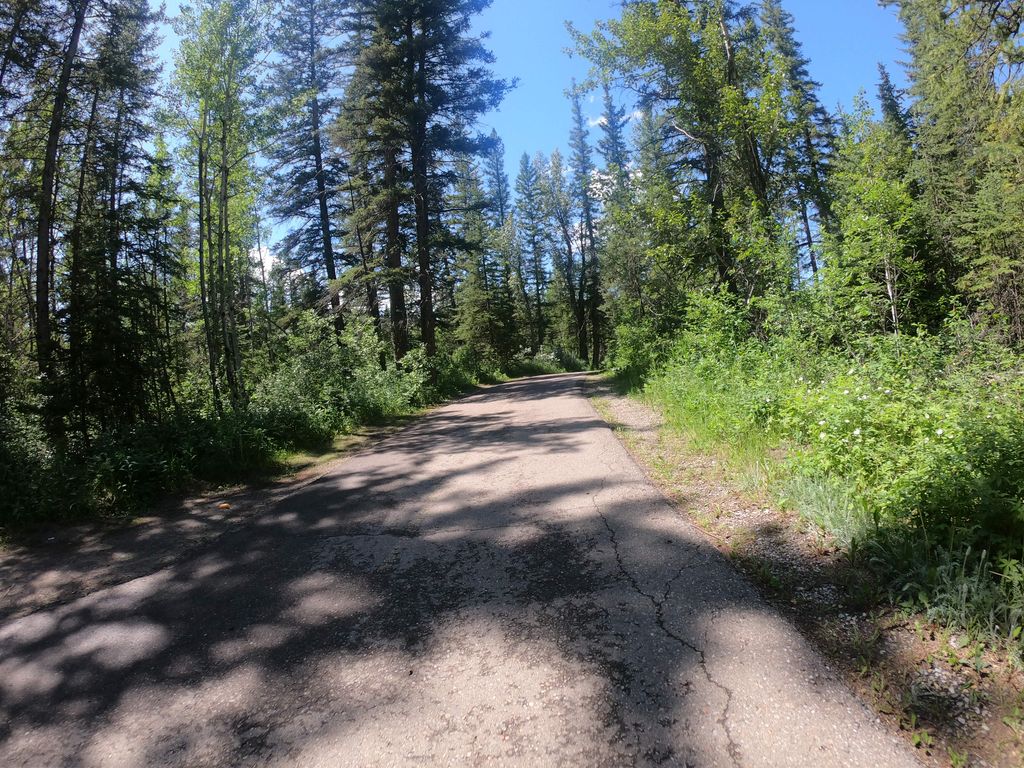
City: calgary